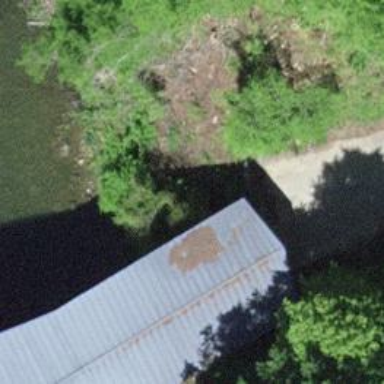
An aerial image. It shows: Covered bridge over unclassified road.